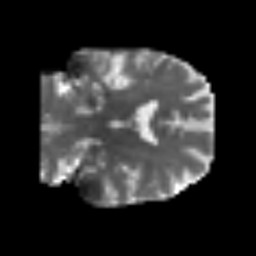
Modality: T2w
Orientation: coronal
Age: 55
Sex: male
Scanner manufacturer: siemens
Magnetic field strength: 3 T
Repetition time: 3.2 s
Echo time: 0.081 s